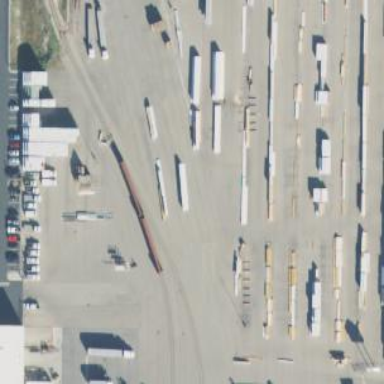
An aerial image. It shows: Rail spur service.